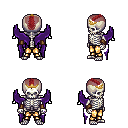
a pixel art fantasy rpg character, male body template, skeleton, purple wings, gold greaves, brunette short mohawk hairstyle, gold tiara, cloth bracers, four views (front, back, left, right), 2x2 character sprite sheet, small pixel art, hard edges, no anti-aliasing